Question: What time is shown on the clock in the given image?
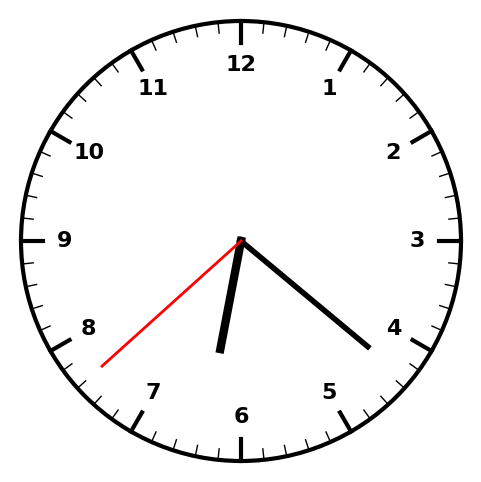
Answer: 06:21:38